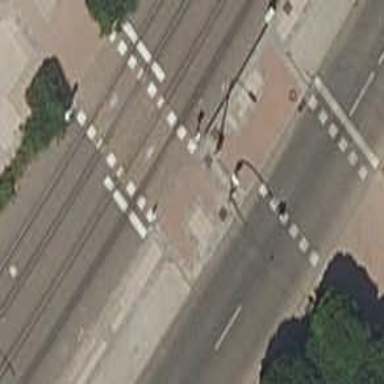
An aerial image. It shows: Railway crossing with traffic signals.